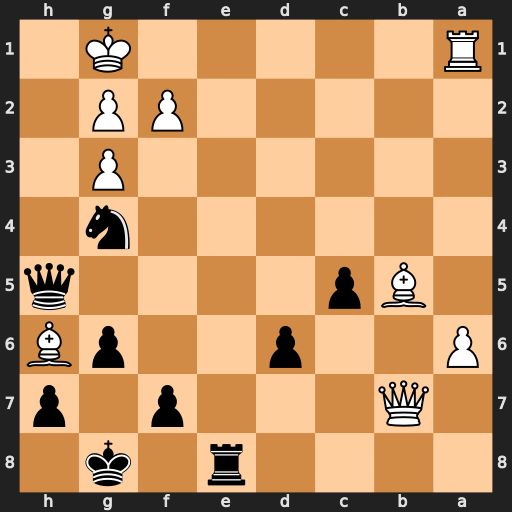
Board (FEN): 4r1k1/1Q3p1p/P2p2pB/1Bp4q/6n1/6P1/5PP1/R5K1
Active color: b
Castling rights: -
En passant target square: -
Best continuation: Qh2+ Kf1 Qh1#